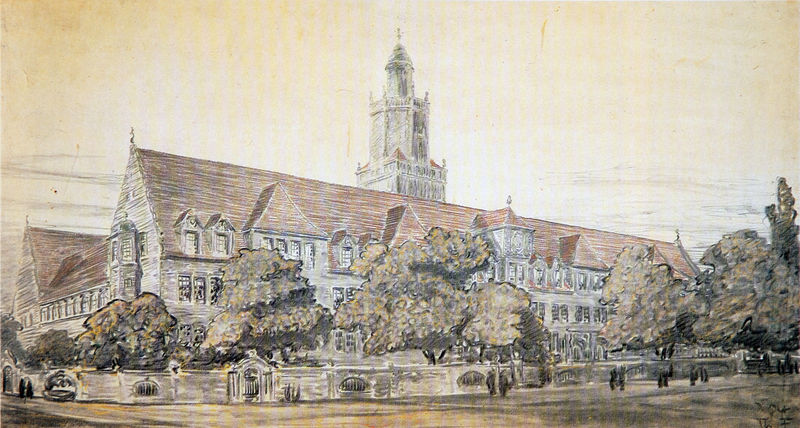
Titel: Universität Jena
Künstler: Theodor Fischer
Institution: Unbekannt
Schlagwörter: baum, himmel, aquarell, bäume, gelb, grün, kirchturm, landschaft, menschen, braun, fenster, grau, hell, skizze, strasse, zeichnung, dach, gebäude, haus, park, rot, schloss, weg, architektur, stein, kirche, personen, turm, papier, ansicht, schule, giebel, mauer, platz, uhr, tor, eingang, erker, kirch, kloster, palast, stockwerk, geld, gauben, radierung, bleistift, friedhof, rathaus, bleistiftzeichnung, biedermeier, spaziergänger, krankenhaus, first, barrock, coloriert, klausur, nonnen, langgestreckt, internat, menschewn, th f